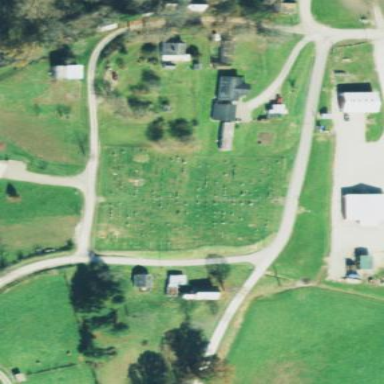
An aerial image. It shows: Cemetery.